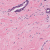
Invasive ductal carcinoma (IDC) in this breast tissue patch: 0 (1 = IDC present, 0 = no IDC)